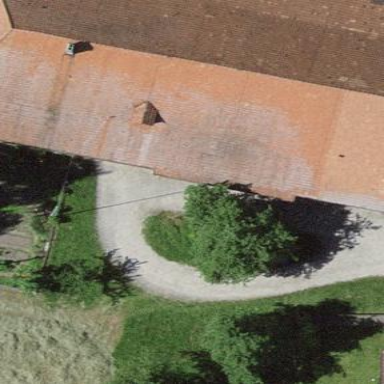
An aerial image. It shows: Farm building.